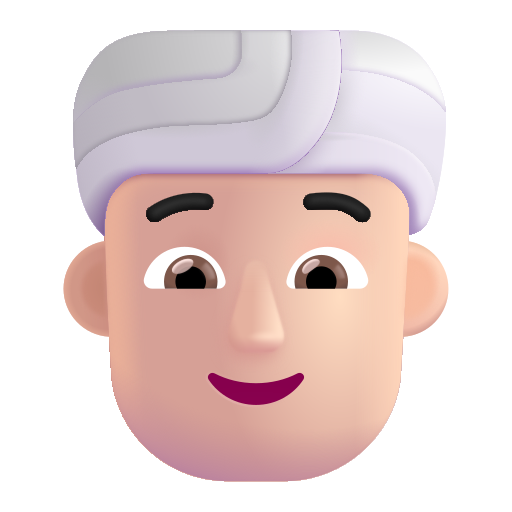
person wearing turban color light